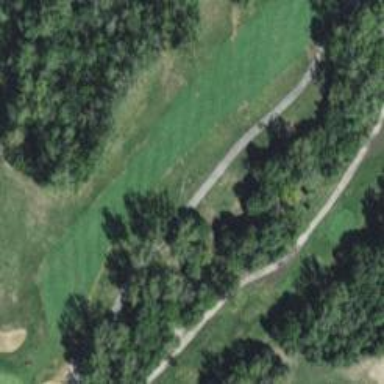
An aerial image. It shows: Well-maintained golf fairway within grassy area designated for the sport of golf.